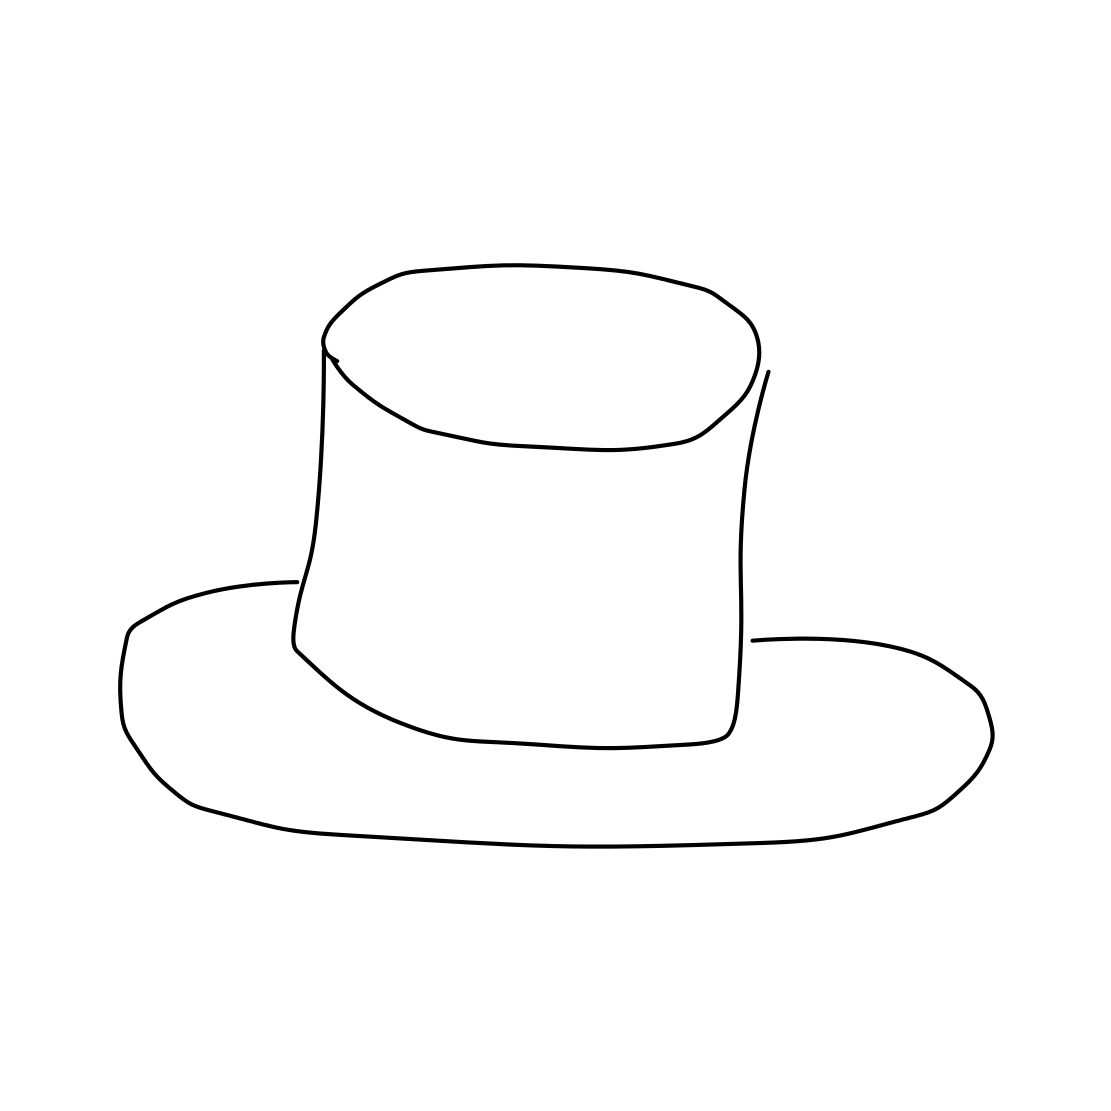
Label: hat